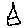
Label: house